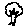
Label: tree